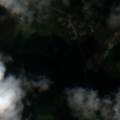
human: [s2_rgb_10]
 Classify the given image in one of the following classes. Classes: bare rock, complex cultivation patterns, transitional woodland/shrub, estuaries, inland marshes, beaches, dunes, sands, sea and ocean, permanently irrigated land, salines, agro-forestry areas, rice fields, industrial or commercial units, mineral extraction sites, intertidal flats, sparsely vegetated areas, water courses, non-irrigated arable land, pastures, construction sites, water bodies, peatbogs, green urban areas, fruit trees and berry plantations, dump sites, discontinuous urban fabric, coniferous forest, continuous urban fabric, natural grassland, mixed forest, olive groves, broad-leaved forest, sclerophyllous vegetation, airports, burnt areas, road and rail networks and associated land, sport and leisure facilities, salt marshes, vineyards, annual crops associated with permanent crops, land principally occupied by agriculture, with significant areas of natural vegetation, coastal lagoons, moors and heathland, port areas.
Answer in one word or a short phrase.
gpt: non-irrigated arable land, land principally occupied by agriculture, with significant areas of natural vegetation, coniferous forest, mixed forest, transitional woodland/shrub